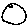
Label: moon